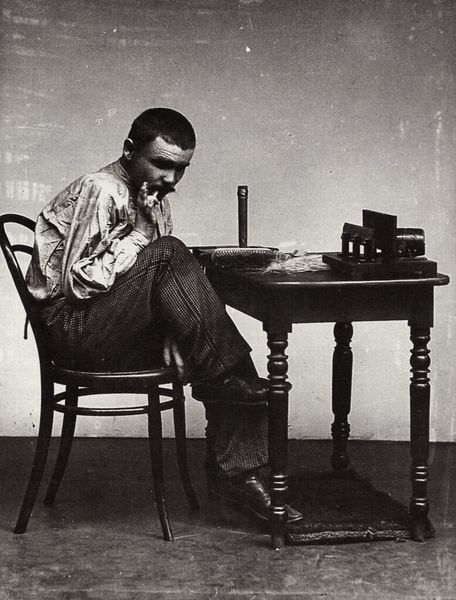
Titel: Typische Situation. St. Petersburg.
Künstler: Russischer Photograph
Schlagwörter: dunkel, hand, kopf, körper, mann, schatten, weiß, sitzen, daumen, finger, grau, hell, holz, kleider, licht, mund, nase, ohr, raum, rücken, schwarz, stirn, stuhl, tisch, zimmer, teppich, bart, hemd, hose, schnurrbart, wand, arm, arme, augen, falten, gesicht, kleidung, teller, bildnis, holzstuhl, hände, möbel, porträt, rückenlehne, rauch, boden, auge, haare, pose, sitzend, augenbrauen, kinn, ohren, beine, bein, papier, schreibtisch, kauern, schuhe, hosen, arbeiten, mauer, essen, tapete, holzboden, jeans, dichter, atelier, junge, aufstützen, gedanken, schnauzbart, schnauzer, anfang 20. jahrhundert, foto, fotografie, photographie, wände, holztisch, fussboden, knabe, denken, zettel, schwarzweiss, zeitung, schriftsteller, autor, denker, schuh, malen, gedanke, stift, pult, utensilien, thonet, jüngling, handwerker, zigarette, schreibpult, sekretär, arbeitstisch, lackschuhe, fotographie, gedrechselt, atellier, stifte, lederschuh, utensilie, lackschuh, verrenkt, hanh, federhalter, porträtfotografie, angewinkeltes bein, fotogtrafie, mann tisch, schriebtisch, thonet-stuhl